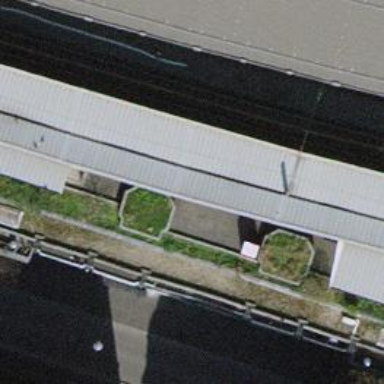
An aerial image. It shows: Pedestrian tunnel with asphalt surface.